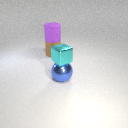
large brown rubber cylinder below large purple rubber cylinder